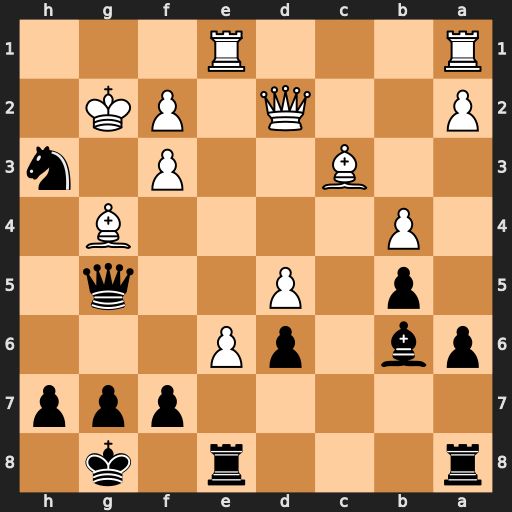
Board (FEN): r3r1k1/5ppp/pb1pP3/1p1P2q1/1P4B1/2B2P1n/P2Q1PK1/R3R3
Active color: b
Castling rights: -
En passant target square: -
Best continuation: Nf4+ Qxf4 Qxf4